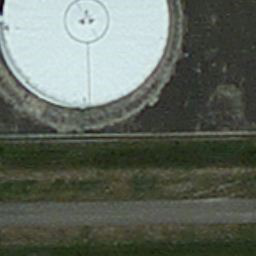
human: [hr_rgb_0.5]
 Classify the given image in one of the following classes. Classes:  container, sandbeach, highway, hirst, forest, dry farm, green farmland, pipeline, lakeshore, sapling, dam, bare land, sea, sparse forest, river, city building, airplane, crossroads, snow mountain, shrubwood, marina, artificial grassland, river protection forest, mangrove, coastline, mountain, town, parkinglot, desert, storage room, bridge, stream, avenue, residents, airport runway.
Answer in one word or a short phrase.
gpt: storage room